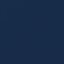
Land use / land cover class: SeaLake